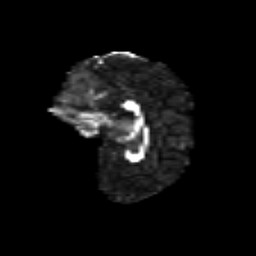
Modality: FA
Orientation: sagittal
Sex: female
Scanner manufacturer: siemens
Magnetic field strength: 3 T
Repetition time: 5 s
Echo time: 0.071 s